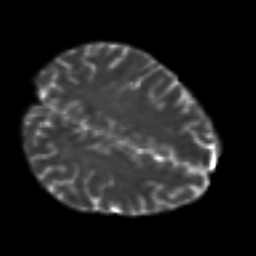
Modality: T2w
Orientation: axial
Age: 40
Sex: male
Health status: healthy
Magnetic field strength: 3 T
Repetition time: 7 s
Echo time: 0.0926 s